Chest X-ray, PA view. Patient: 68 years old, sex M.
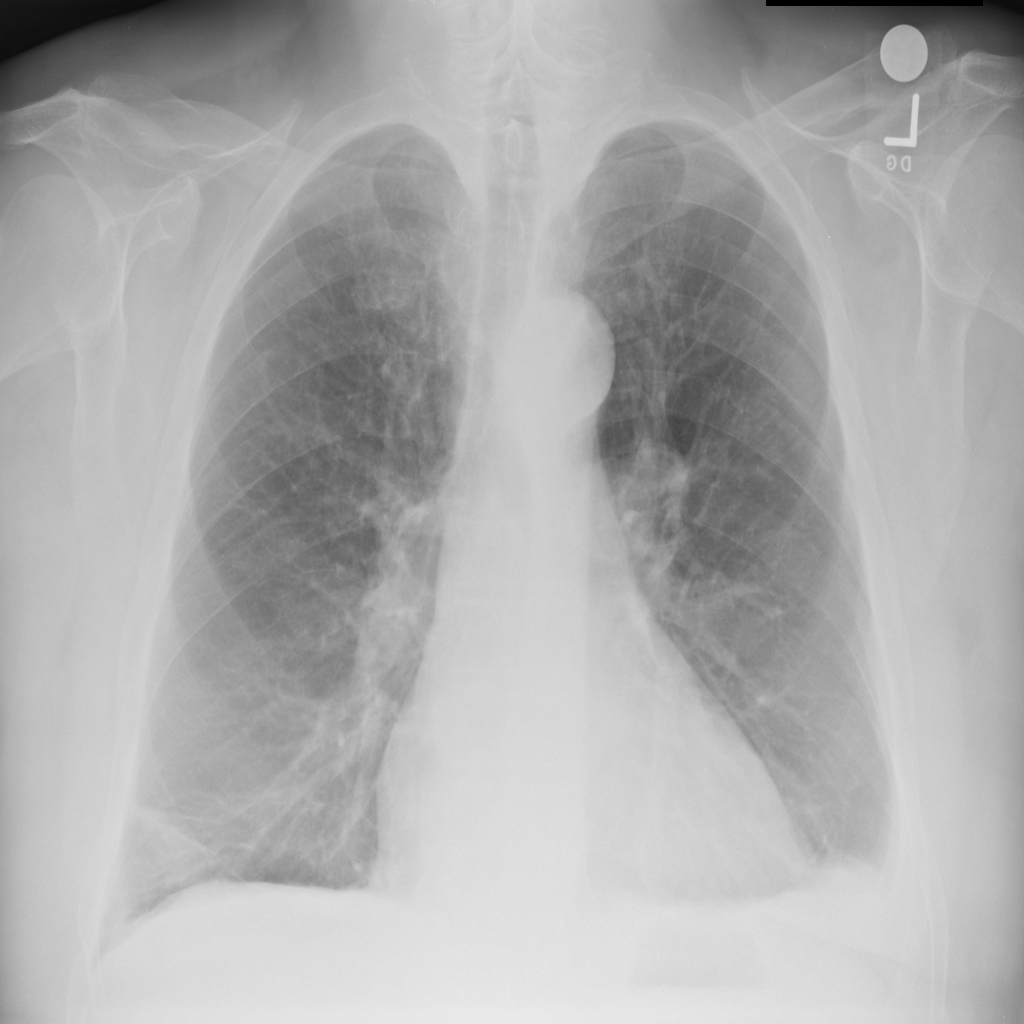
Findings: No Finding